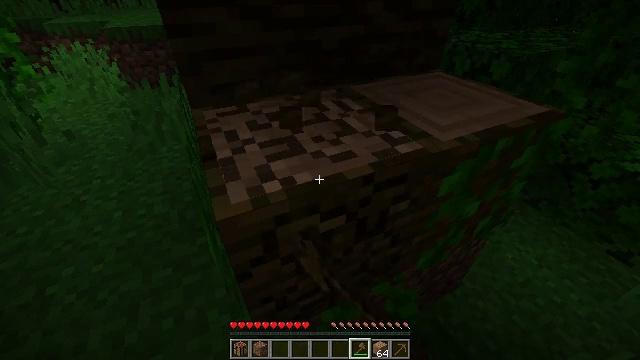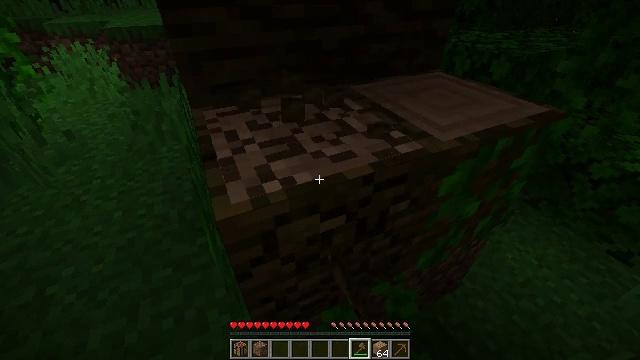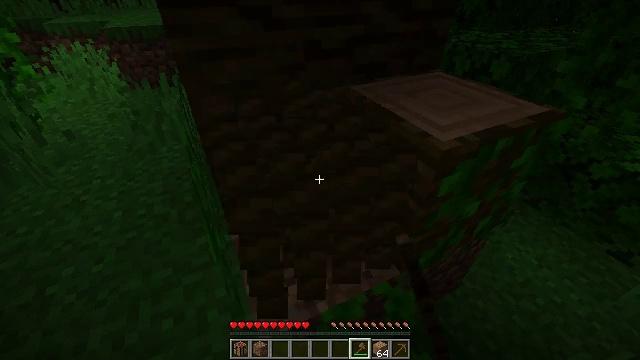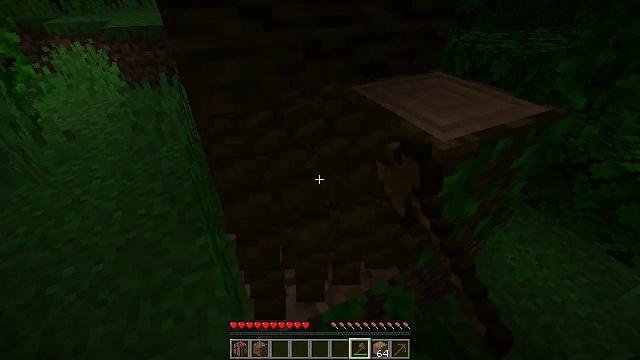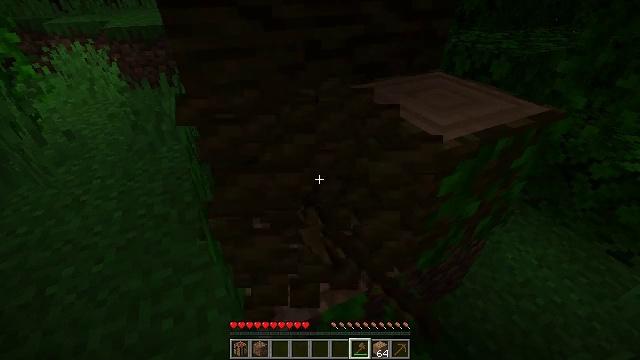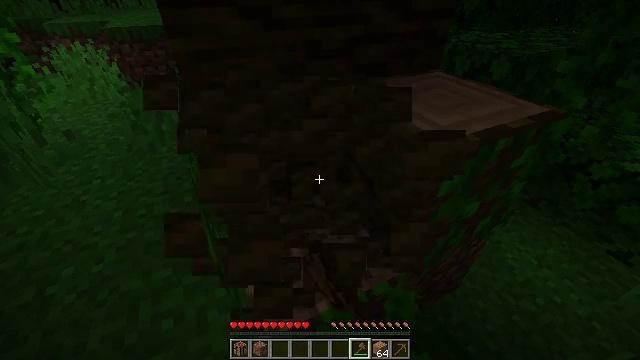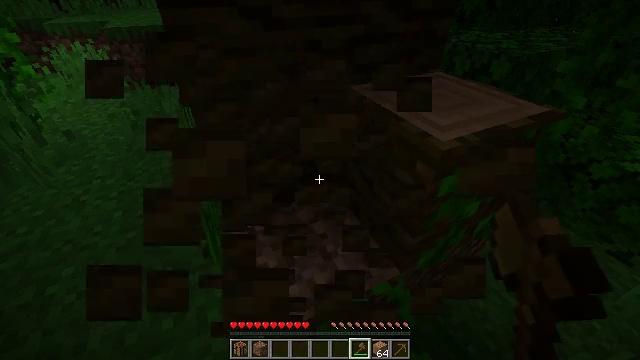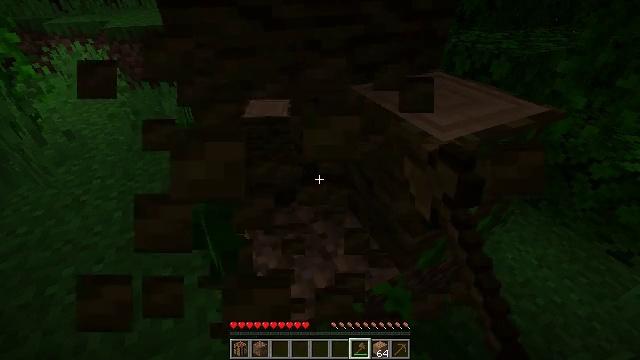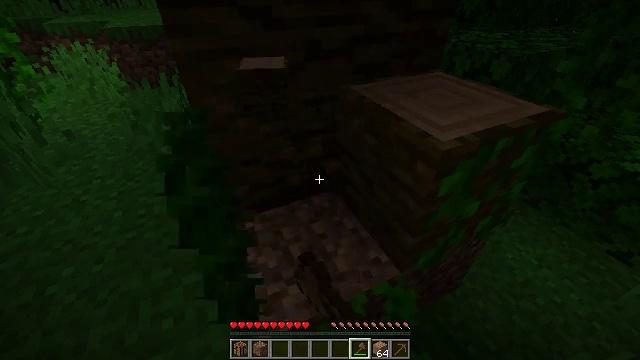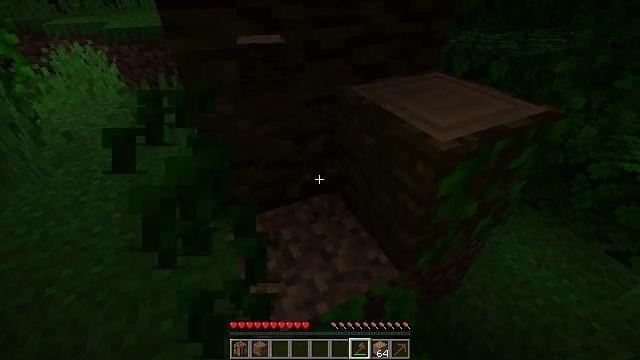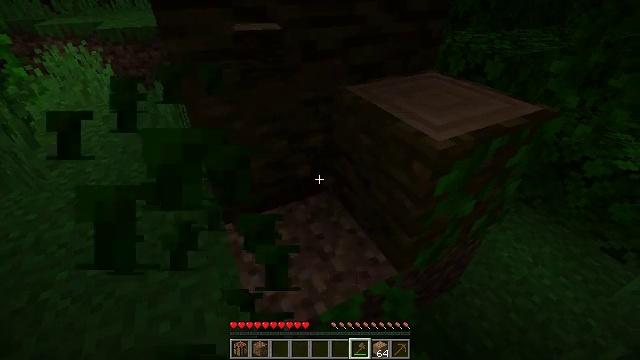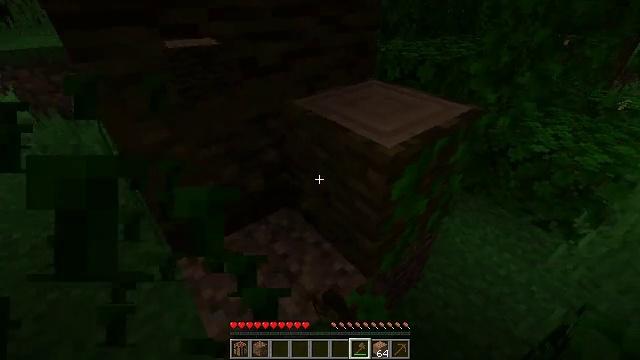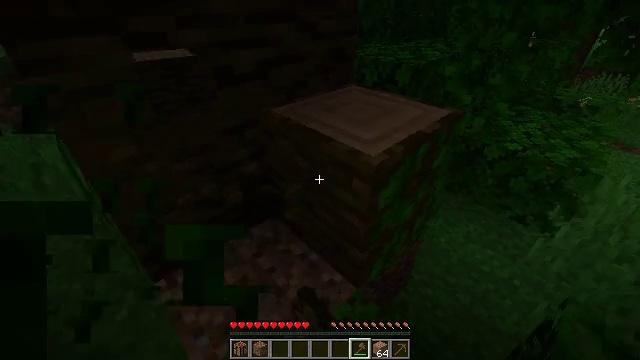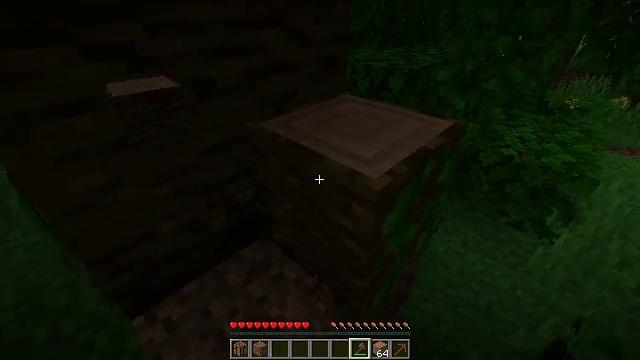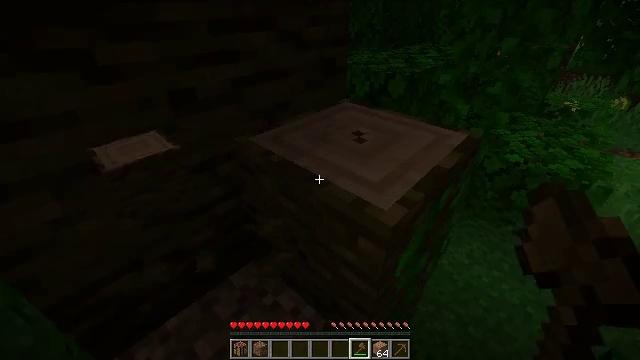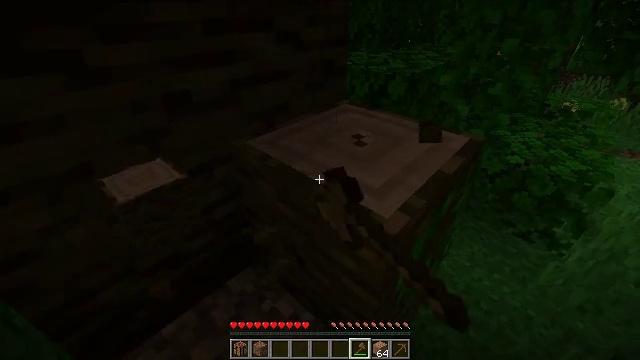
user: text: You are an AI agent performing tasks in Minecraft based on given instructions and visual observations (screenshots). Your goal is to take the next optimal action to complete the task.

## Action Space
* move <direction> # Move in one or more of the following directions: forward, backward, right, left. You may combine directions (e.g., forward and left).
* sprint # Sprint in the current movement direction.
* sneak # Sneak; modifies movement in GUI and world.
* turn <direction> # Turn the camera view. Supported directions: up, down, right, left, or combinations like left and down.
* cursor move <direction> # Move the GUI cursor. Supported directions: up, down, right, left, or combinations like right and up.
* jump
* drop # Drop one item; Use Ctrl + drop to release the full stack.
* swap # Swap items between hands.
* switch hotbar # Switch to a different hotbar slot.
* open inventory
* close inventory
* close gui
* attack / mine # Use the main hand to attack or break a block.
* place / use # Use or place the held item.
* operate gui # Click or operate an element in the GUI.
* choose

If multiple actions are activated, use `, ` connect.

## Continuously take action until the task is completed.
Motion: motion action
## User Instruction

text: Break the jungle log to gather wood.
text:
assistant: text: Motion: attack / mine
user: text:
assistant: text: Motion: attack / mine
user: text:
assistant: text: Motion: attack / mine
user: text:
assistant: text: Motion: attack / mine
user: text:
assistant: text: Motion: attack / mine
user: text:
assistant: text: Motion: attack / mine
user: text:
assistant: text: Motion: attack / mine
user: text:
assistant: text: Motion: attack / mine
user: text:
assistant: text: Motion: attack / mine
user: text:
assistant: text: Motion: attack / mine
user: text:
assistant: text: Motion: move forward, turn right and up, attack / mine
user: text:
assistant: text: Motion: move forward, turn right, attack / mine
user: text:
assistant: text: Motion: move forward, turn right, attack / mine
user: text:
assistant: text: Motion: turn right, attack / mine
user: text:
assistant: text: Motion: attack / mine
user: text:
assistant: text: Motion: attack / mine
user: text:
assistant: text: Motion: attack / mine
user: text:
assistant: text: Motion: turn right and down, attack / mine
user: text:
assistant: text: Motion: attack / mine
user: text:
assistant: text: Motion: attack / mine
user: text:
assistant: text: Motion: attack / mine
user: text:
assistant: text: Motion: attack / mine
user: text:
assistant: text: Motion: attack / mine
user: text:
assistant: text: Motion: attack / mine
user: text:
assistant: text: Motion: attack / mine
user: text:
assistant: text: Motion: attack / mine
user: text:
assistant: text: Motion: attack / mine
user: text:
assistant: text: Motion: turn down, attack / mine
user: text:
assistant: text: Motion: turn down, attack / mine
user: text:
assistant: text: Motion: attack / mine